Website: crate-barrel
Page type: stored-credit-cards
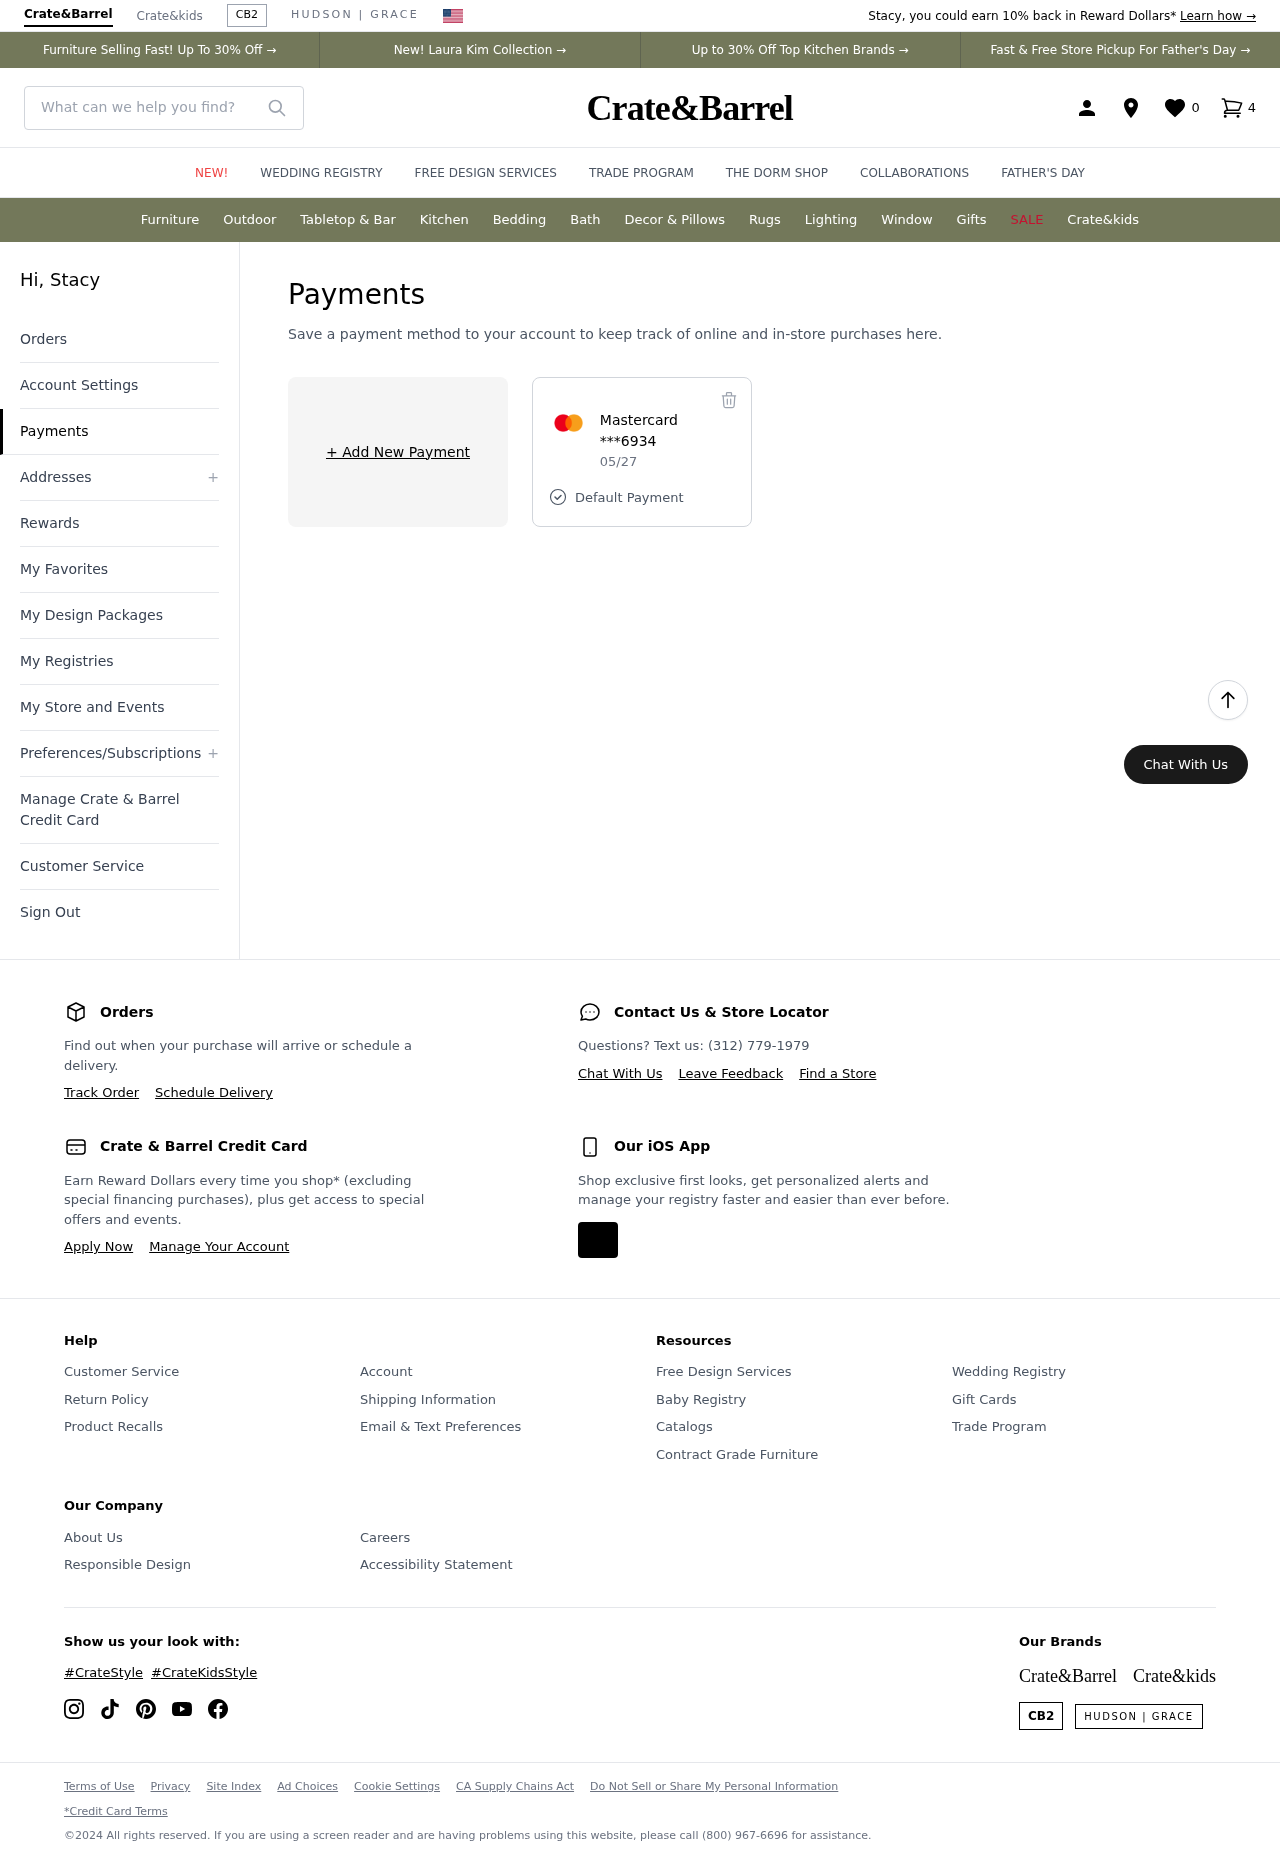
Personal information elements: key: PII_CARD_EXPIRY
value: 05/27
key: PII_CARD_LAST4
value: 6934
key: PII_CARD_TYPE
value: Mastercard
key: PII_FIRSTNAME
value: Stacy
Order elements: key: ORDER_NUM_ITEMS
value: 4
Search elements: key: HEADER_SEARCH
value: What can we help you find?
Other elements: key: FAVORITES_COUNT
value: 0